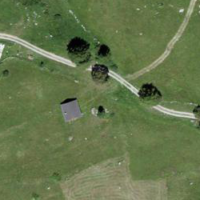
EUNIS habitat code: 26
Species observed at this site:
Anthus trivialis
Falco tinnunculus
Saxicola rubetra
Linaria cannabina
Phoenicurus ochruros
Sitta europaea
Lanius collurio
Jynx torquilla